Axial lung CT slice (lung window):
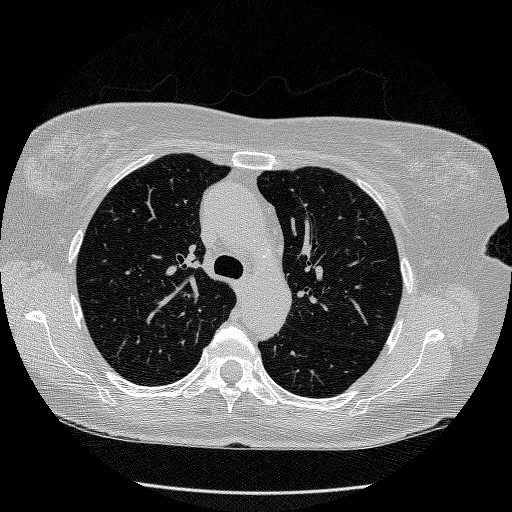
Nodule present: no